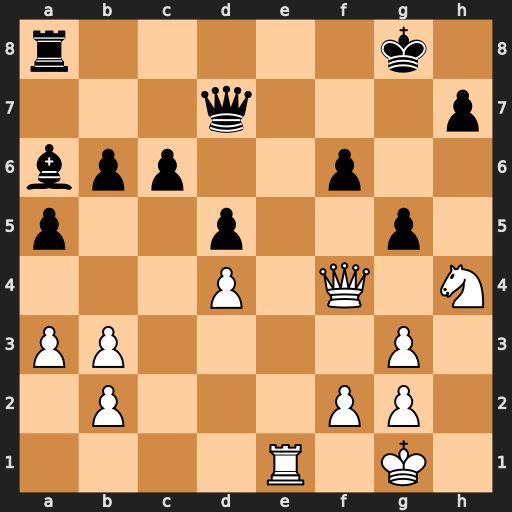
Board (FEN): r5k1/3q3p/bpp2p2/p2p2p1/3P1Q1N/PP4P1/1P3PP1/4R1K1
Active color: w
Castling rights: -
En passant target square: -
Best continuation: Qxf6 Rf8 Qxg5+